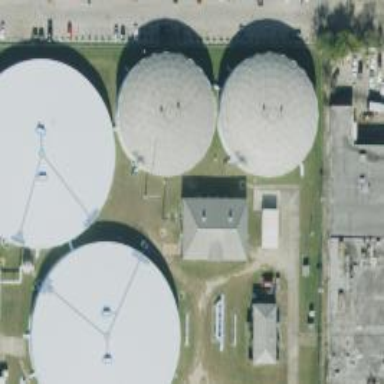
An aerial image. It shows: Man-made water works facility.